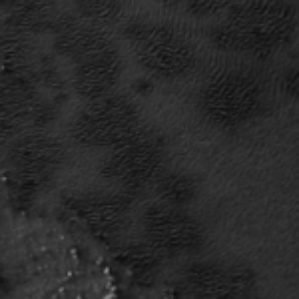
Label: frost